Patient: sex F, age 54
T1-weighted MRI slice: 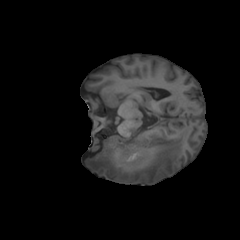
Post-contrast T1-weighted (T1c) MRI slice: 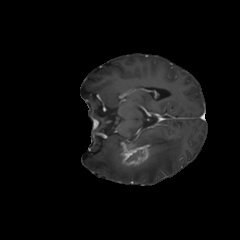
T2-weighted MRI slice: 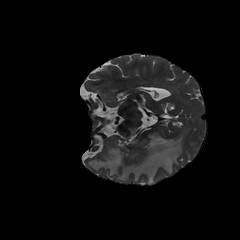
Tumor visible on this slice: yes
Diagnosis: Glioblastoma, IDH-wildtype
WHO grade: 4